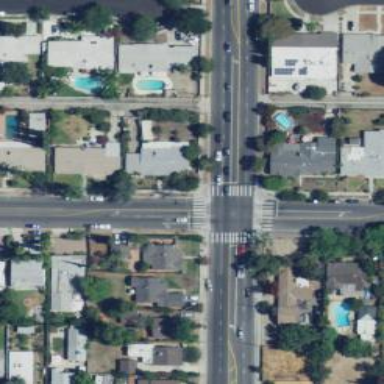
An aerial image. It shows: Secondary road with separate sidewalks.